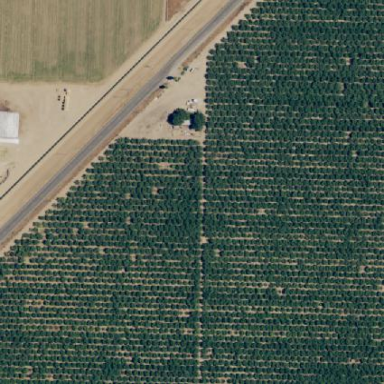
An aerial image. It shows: Orchard filled with almond trees.